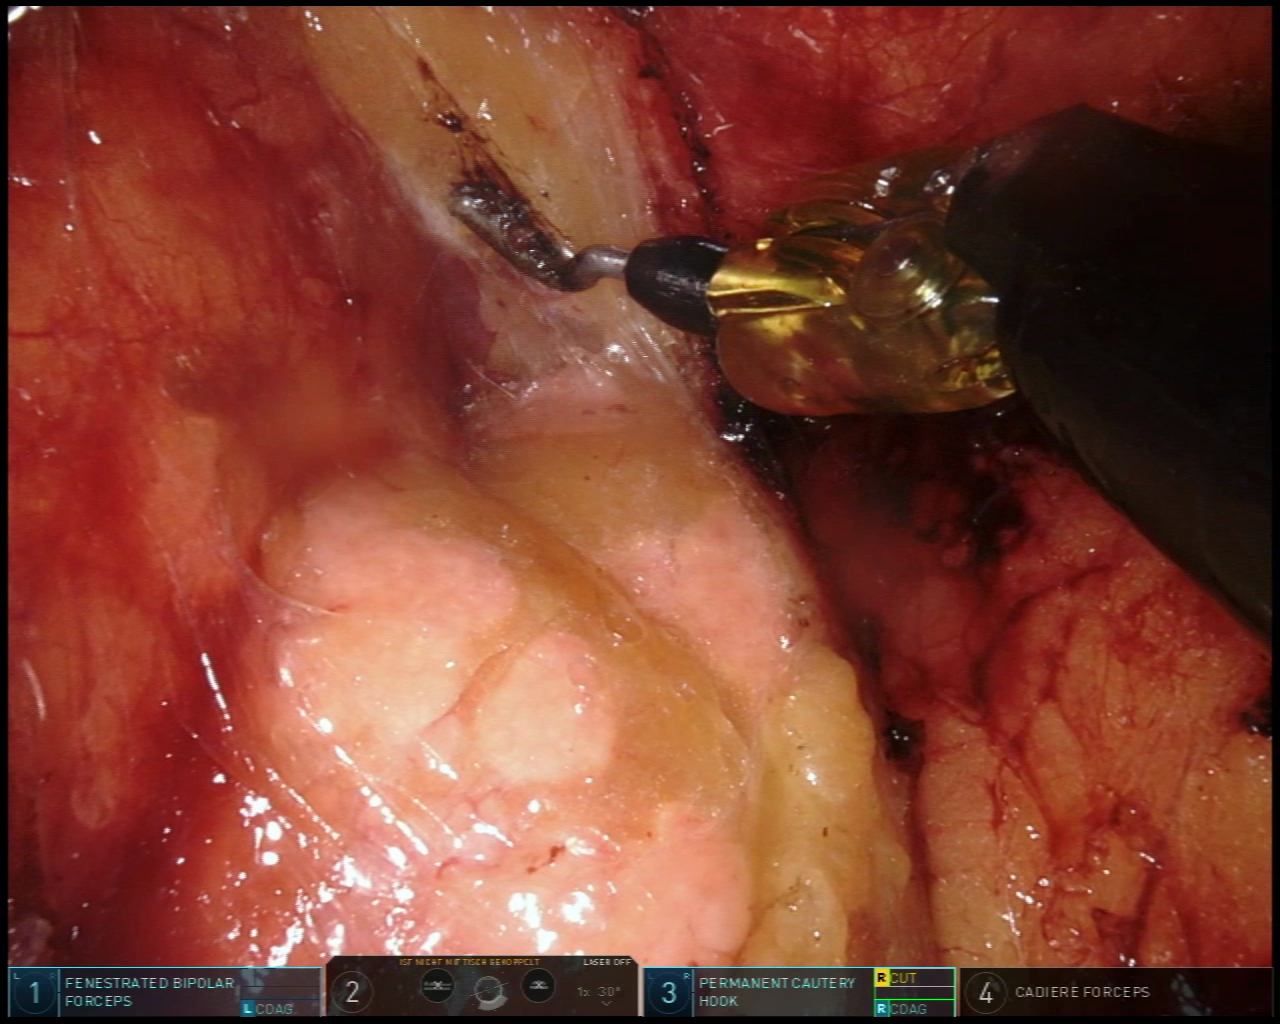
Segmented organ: pancreas
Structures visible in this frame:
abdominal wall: no
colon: no
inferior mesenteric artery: no
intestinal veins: no
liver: no
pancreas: yes
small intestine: no
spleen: no
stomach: no
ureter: no
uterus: no
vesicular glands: no